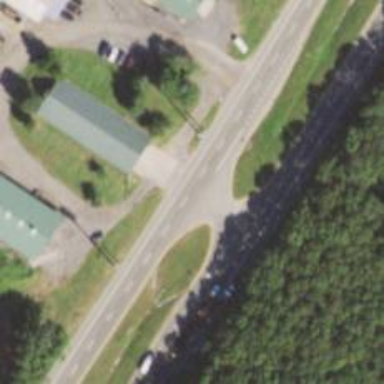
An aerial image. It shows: Asphalt trunk highway.